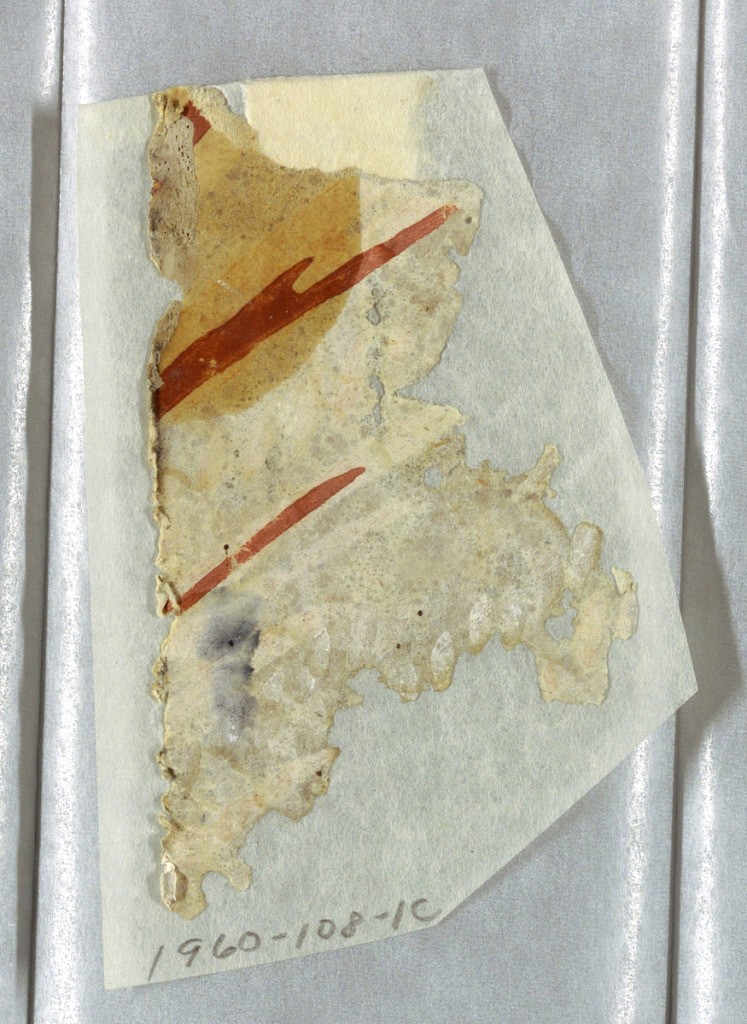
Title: Sidewall - fragment
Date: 1814–24
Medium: Block-printed on handmade paper
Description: a) Vertical motif of stem with small black and blue leaves alternating with large blue leaves with black petals on a terra cotta ground, and enclosed by tear-shaped white lines. On sides of vertical element are diagonal white lines suggesting draped curtains; b) Same as "a" except with remains of red-orange, black and white border; c) Part of the draped curtain design, red on white.